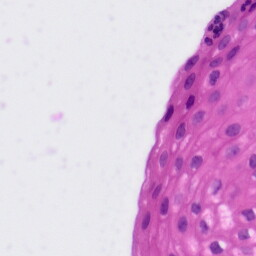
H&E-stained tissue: Tonsil